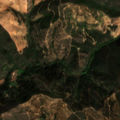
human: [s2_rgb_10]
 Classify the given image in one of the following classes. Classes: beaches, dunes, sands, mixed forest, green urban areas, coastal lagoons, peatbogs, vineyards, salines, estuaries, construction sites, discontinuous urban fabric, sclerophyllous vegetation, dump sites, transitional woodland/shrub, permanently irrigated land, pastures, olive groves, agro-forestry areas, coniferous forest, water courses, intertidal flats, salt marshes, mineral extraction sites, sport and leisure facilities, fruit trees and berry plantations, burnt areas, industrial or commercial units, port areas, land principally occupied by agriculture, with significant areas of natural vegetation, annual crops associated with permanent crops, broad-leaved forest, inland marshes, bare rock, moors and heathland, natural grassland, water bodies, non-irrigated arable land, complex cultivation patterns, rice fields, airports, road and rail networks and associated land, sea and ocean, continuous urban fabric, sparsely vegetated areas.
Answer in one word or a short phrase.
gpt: broad-leaved forest, sclerophyllous vegetation, transitional woodland/shrub